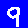
Digit: 9